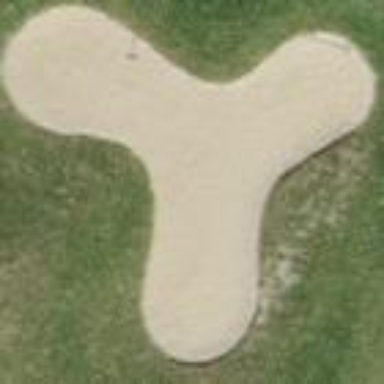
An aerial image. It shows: Golf bunker filled with natural sand.